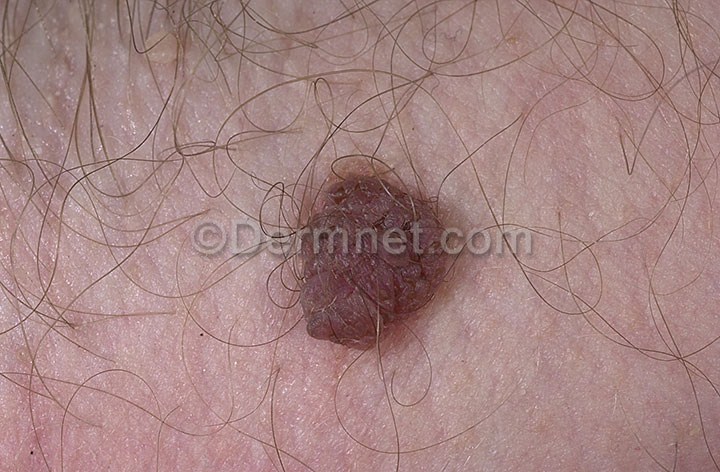
Disease: Melanoma Skin Cancer Nevi and Moles